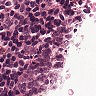
Metastatic tissue present: no